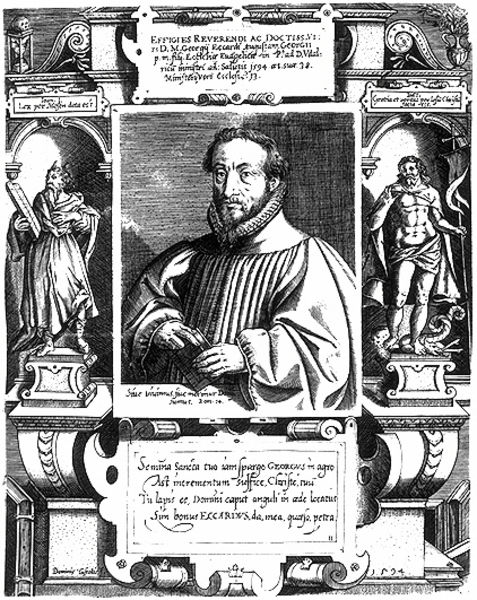
Titel: Bildnis des Georg Eckhard
Künstler: Dominicus Custos
Institution: (Seriendruck)
Schlagwörter: hand, mann, umhang, grau, männer, nase, profil, schwarz, skizze, stirn, säulen, zeichen, zeichnung, blick, ornament, bart, architektur, augen, bibel, falten, johannes, kragen, mensch, rahmen, sockel, täufer, bild, bildnis, halskrause, hände, niederlande, portrait, porträt, gewand, mantel, klassizismus, brustbild, renaissance, skulptur, statue, schrift, grafik, graphik, figuren, tafel, kartusche, inschrift, robe, podest, schild, moses, buch, druck, radierung, stich, seite, text, schlange, darstellung, spitzbart, altar, kapitell, buchseite, barett, skulpturen, halbprofil, statuen, voluten, halbporträt, christus, griechen, herzog, heiliger, patrizier, spitzenkragen, gelehrter, heilige, stundenglas, postament, emblem, kupferstich, allegorien, petrus, verse, drache, georg, michael, klassizistisch, nischen, teilung, latein, schirft, johannes der täufer, stifter, frontispiz, scheinarchitektur, sankt, bildfelder, sankt georg, rollwerk, protestant, adel herrschaftsbild, 1594, volte, poprträt, mprifl, spotzbart